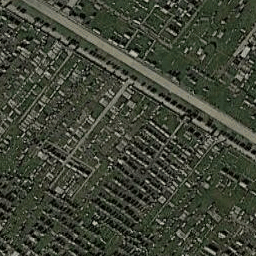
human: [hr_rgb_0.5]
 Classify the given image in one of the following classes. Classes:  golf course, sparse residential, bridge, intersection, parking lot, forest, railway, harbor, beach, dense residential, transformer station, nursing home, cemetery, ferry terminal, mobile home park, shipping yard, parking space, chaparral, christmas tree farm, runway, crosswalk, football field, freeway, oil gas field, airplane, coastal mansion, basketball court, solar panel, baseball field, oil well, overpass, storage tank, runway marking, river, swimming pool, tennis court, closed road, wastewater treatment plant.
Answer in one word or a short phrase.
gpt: cemetery